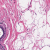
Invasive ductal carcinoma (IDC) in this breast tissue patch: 0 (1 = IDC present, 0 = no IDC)